Question: Is there any possible way to change the labels for the facet_wrap variable, as displayed below. So, for example, instead of 'cyl: 4', 'cyl: 6', 'cyl: 8', I want it to read 'condition: 4', 'condition: 6', 'condition: 8'. Of course, I can just do this by renaming the variable, but that's not what I want. This is a much simpler version of a custom function where I can't just rename a variable anyway I like.
Another way to put this is, do I have any freedom to label the 'facet_wrap' anyway I like? Kinda like how 'x' aesthetic variable in 'ggplot2' can have some name (e.g. 'cyl') in the dataframe ('mtcars'), but I can still replace it with my own name using 'labs(x = "cylinder")'). I want to have something similar for 'facet_wrap'.
'''
library(dplyr)
library(datasets)
library(ggplot2)
data(mtcars)
# creating a dataframe
df <- dplyr::group_by(mtcars, .dots = c('cyl', 'am')) %>%
dplyr::summarize(counts = n()) %>%
dplyr::mutate(perc = (counts / sum(counts)) * 100) %>%
dplyr::arrange(desc(perc))
# preparing the plot
ggplot2::ggplot(df, aes('', counts)) +
geom_col(
position = 'fill',
color = 'black',
width = 1,
aes(fill = factor(am))
) +
facet_wrap(~cyl, labeller = "label_both") + # faceting by 'cyl' variable
geom_label(
aes(label = paste0(round(perc), "%"), group = factor(am)),
position = position_fill(vjust = 0.5),
color = 'black',
size = 5,
show.legend = FALSE
) +
coord_polar(theta = "y")
'''

Created on 2018-02-19 by the <URL>.
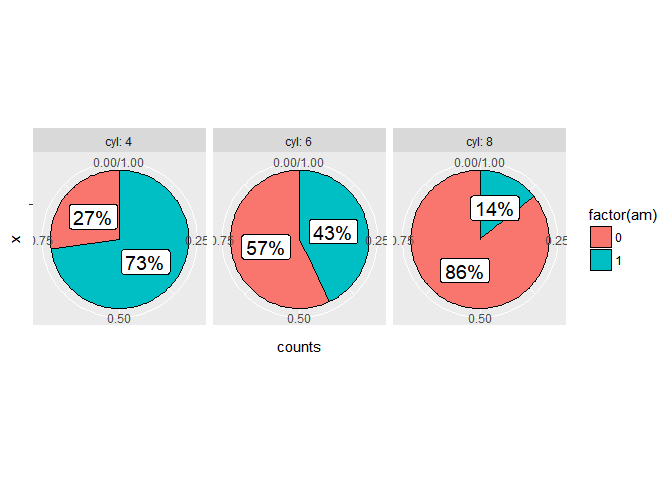
Answer: To change the facet labels you can provide a named vector of labels to the 'labeller' argument in 'facet_wrap':
'''
labeller = labeller(cyl =
c("4" = "condition: 4",
"6" = "condition: 6",
"8" = "condition: 8"))
'''
Here is the full plot code:
'''
ggplot2::ggplot(df, aes('', counts)) +
geom_col(
position = 'fill',
color = 'black',
width = 1,
aes(fill = factor(am))
) +
facet_wrap(~cyl, labeller = labeller(cyl =
c("4" = "condition: 4",
"6" = "condition: 6",
"8" = "condition: 8")
))
geom_label(
aes(label = paste0(round(perc), "%"), group = factor(am)),
position = position_fill(vjust = 0.5),
color = 'black',
size = 5,
show.legend = FALSE
) +
coord_polar(theta = "y")
'''
<URL>
EDIT based on the comments where a function to return labels is requested:
perhaps something like this:
'''
label_facet <- function(original_var, custom_name){
lev <- levels(as.factor(original_var))
lab <- paste0(custom_name, ": ", lev)
names(lab) <- lev
return(lab)
}
ggplot2::ggplot(df, aes('', counts)) +
geom_col(
position = 'fill',
color = 'black',
width = 1,
aes(fill = factor(am))
) +
facet_wrap(~cyl, labeller = labeller(cyl = label_facet(df$cyl, "grouping"))) +
geom_label(
aes(label = paste0(round(perc), "%"), group = factor(am)),
position = position_fill(vjust = 0.5),
color = 'black',
size = 5,
show.legend = FALSE
) +
coord_polar(theta = "y")
'''
<URL>
'''
sessionInfo()
R version 3.4.2 (2017-09-28)
Platform: x86_64-w64-mingw32/x64 (64-bit)
Running under: Windows >= 8 x64 (build 9200)
Matrix products: default
locale:
[1] LC_COLLATE=English_United States.1252 LC_CTYPE=English_United States.1252 LC_MONETARY=English_United States.1252
[4] LC_NUMERIC=C LC_TIME=English_United States.1252
attached base packages:
[1] stats graphics grDevices utils datasets methods base
other attached packages:
[1] bindrcpp_0.2 ggplot2_2.2.1 dplyr_0.7.4 RMOA_1.0 rJava_0.9-9 RMOAjars_1.0
loaded via a namespace (and not attached):
[1] Rcpp_0.12.14 bindr_0.1 magrittr_1.5 munsell_0.4.3 colorspace_1.3-2 R6_2.2.2 rlang_0.1.4
[8] plyr_1.8.4 tools_3.4.2 grid_3.4.2 gtable_0.2.0 yaml_2.1.14 lazyeval_0.2.1 assertthat_0.2.0
[15] digest_0.6.13 tibble_1.4.1 glue_1.2.0 labeling_0.3 compiler_3.4.2 pillar_1.0.1 scales_0.5.0.9000
[22] pkgconfig_2.0.1
'''